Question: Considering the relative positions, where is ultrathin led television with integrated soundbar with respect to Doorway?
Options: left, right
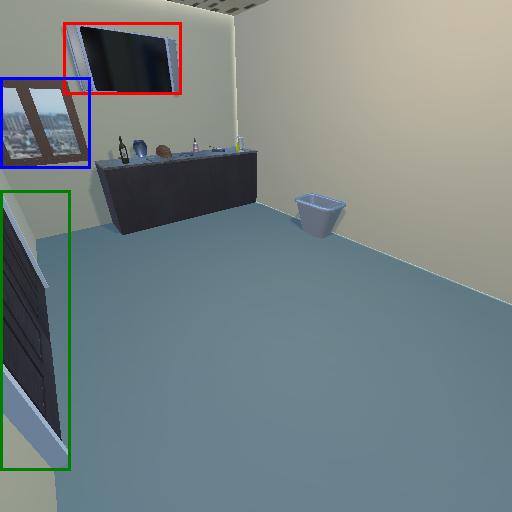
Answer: left